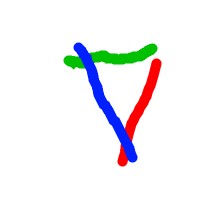
Shape: triangle